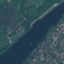
Label: River